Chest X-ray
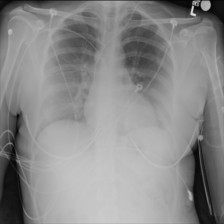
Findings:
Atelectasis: negative
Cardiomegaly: negative
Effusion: negative
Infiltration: negative
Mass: negative
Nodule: negative
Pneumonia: negative
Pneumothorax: negative
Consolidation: negative
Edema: negative
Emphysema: negative
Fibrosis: negative
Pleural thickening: negative
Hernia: negative